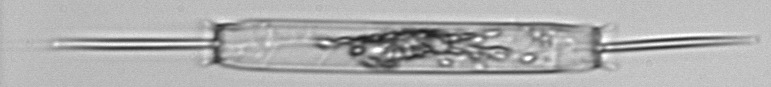
Label: Ditylum_brightwellii